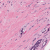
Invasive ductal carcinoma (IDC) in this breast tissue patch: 0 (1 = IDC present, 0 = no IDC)